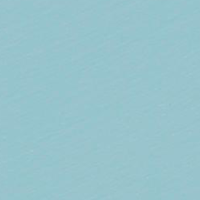
EUNIS habitat code: 14
Species observed at this site:
Oenanthe oenanthe
Phoenicurus ochruros
Nucifraga caryocatactes
Tichodroma muraria
Pyrrhocorax graculus
Falco tinnunculus
Ptyonoprogne rupestris
Delichon urbicum